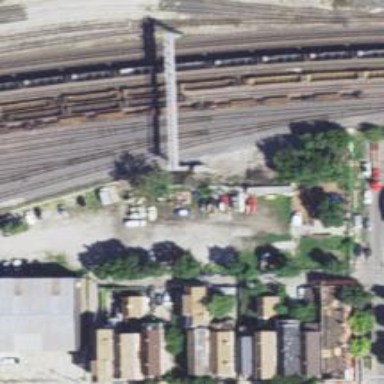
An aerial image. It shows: Railway yard used for servicing trains.